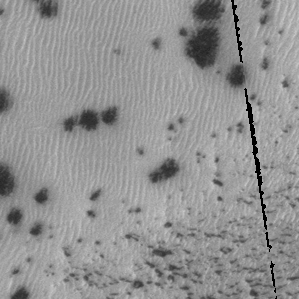
Label: frost